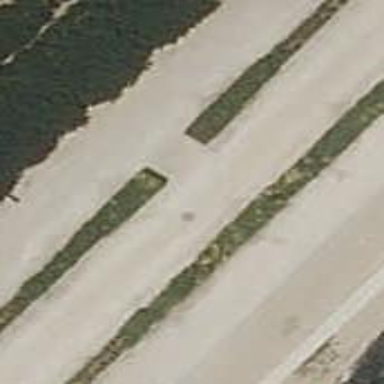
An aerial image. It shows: Hedge barrier.